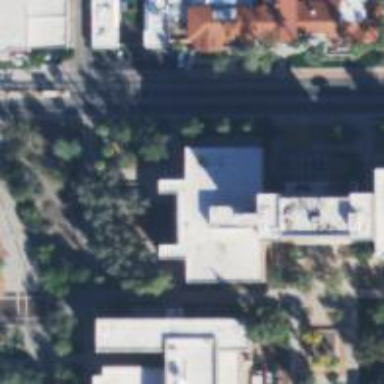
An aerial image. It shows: University building.